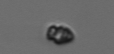
Label: Heterocapsa_rotundata